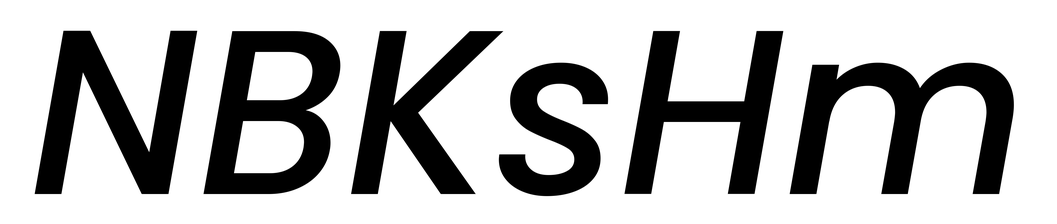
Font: Poppins-MediumItalic